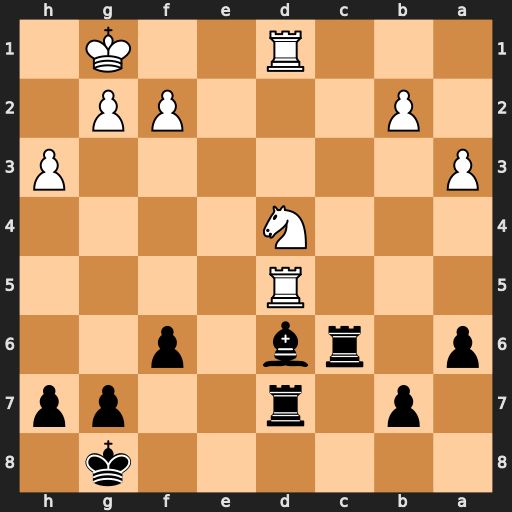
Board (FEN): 6k1/1p1r2pp/p1rb1p2/3R4/3N4/P6P/1P3PP1/3R2K1
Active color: b
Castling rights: -
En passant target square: -
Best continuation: Bh2+ Kxh2 Rxd5 Nxc6 Rxd1